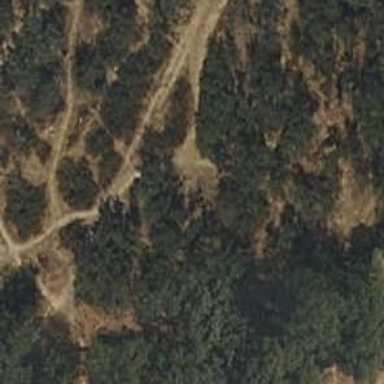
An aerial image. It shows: Dirt path.